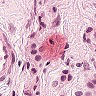
Metastatic tissue present: yes